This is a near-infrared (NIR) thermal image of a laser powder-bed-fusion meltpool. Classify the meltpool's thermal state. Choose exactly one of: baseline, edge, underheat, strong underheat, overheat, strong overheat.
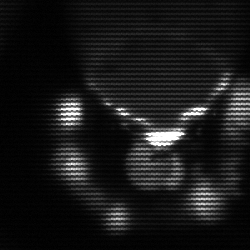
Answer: edge